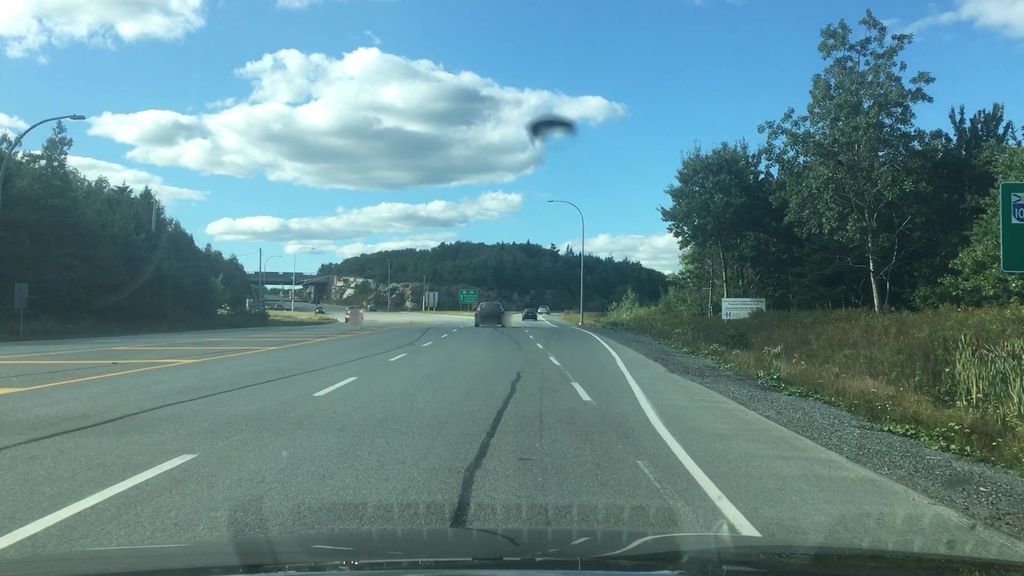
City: halifax